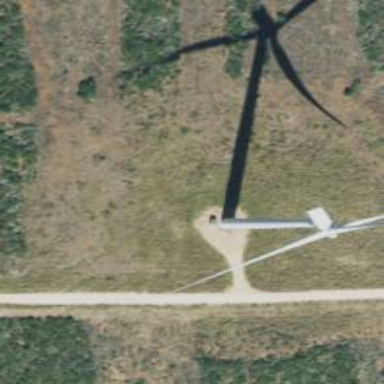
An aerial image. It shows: Wind generator in the form of horizontal axis wind turbine.